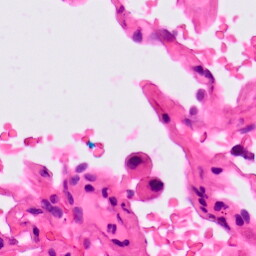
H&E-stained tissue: Lung